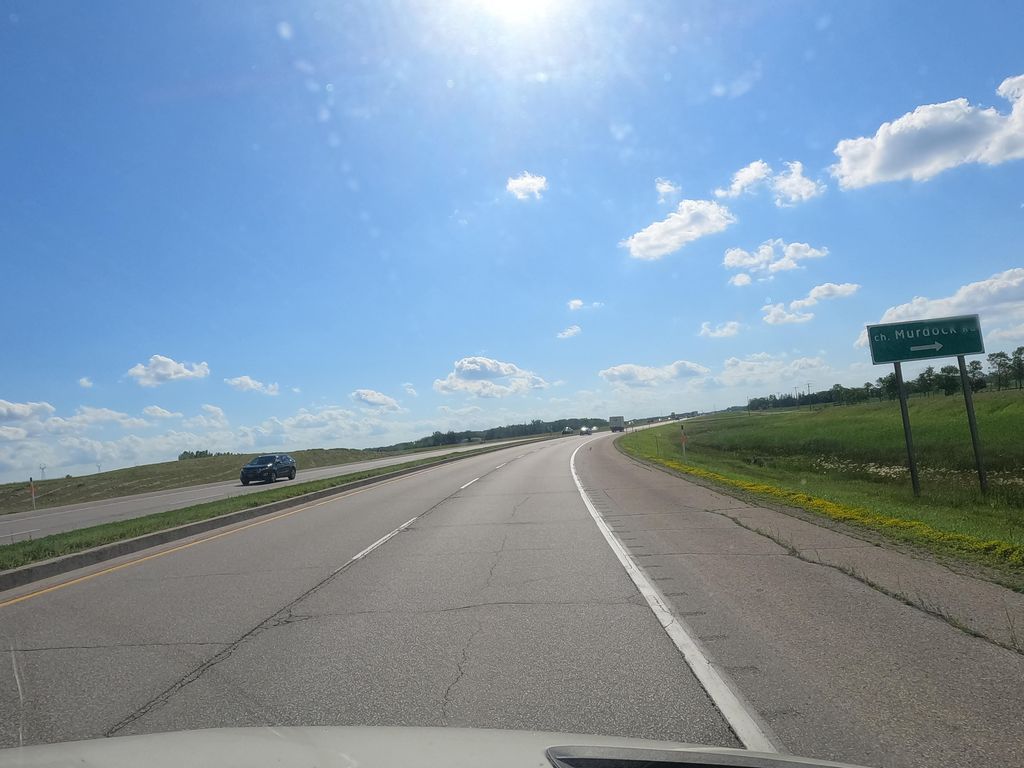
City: winnipeg